Question: I created a field in a model named "Listing". The field in here is "category". This is set to enum of some values (screenshot below). Does graphql allow to query to fetch the enum list?

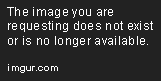
Answer: This is possible using a GraphQL introspection query.
Enum types on Graphcool are named "MODEL_FIELD", so in your case you can run this query:
'''
{
__type(name: "LISTING_CATEGORY") {
name
enumValues {
name
}
}
}
'''
You can find more information in <URL>.